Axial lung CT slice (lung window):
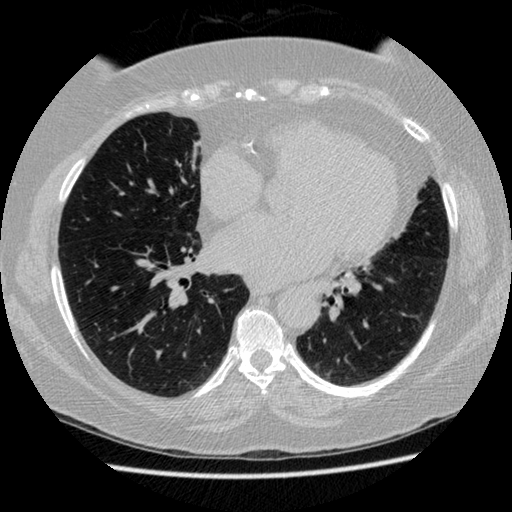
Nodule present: no